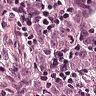
Metastatic tissue present: yes